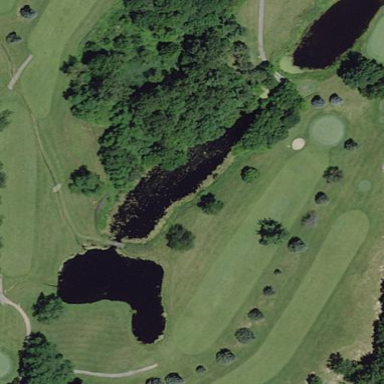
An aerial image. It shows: Grassy area designated as golf fairway.